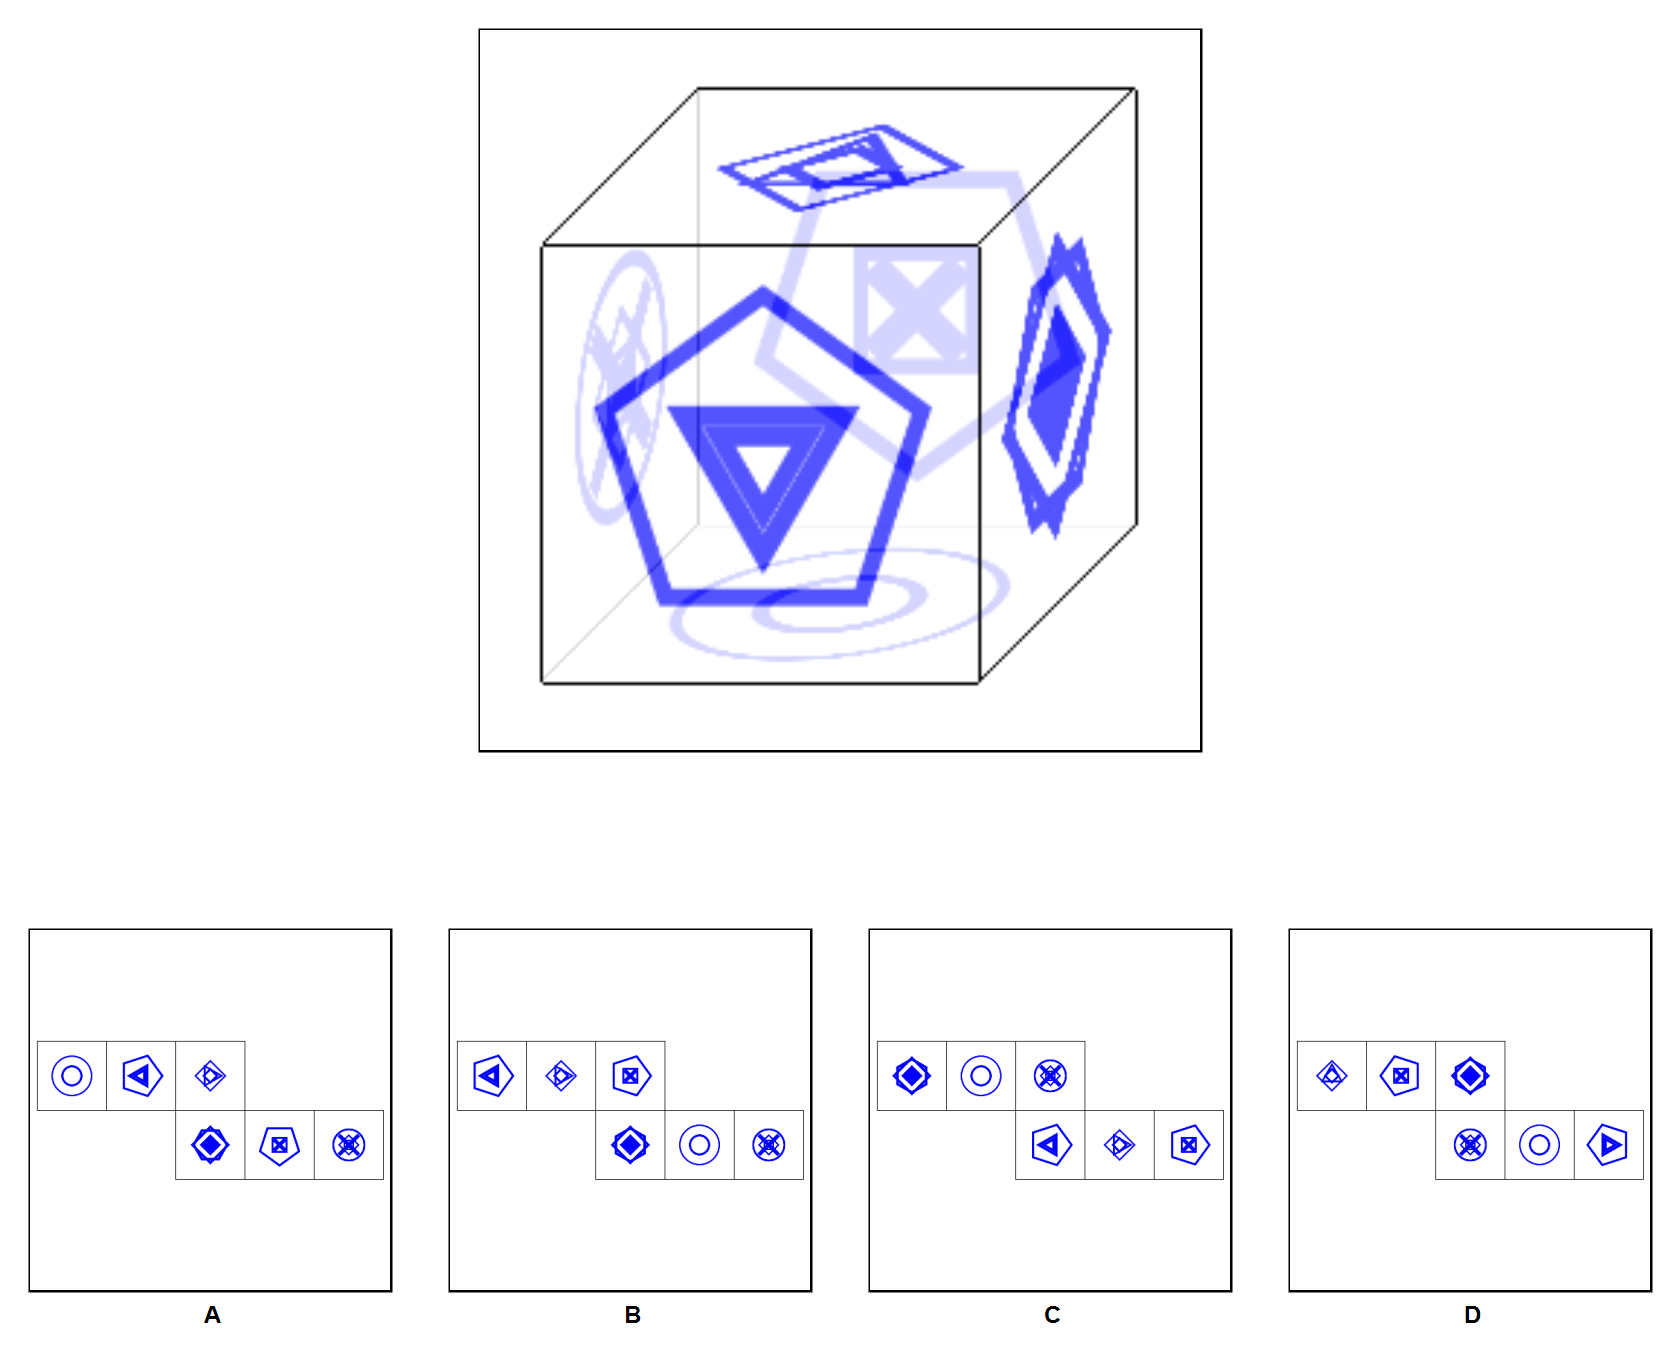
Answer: D